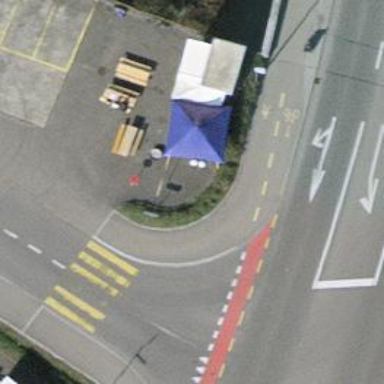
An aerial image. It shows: Sidewalk along the footway.